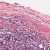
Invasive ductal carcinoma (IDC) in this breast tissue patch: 1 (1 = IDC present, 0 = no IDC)